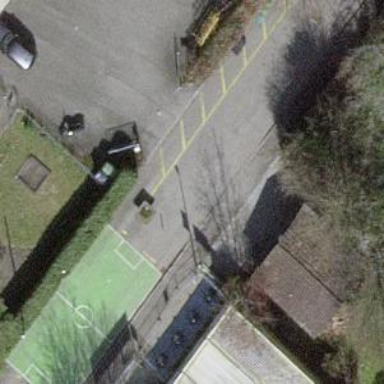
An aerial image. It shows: Bollard.